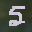
Label: 5